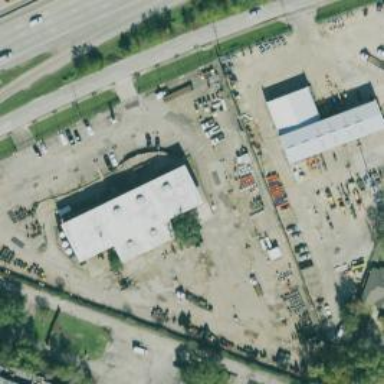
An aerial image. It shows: Commercial area.